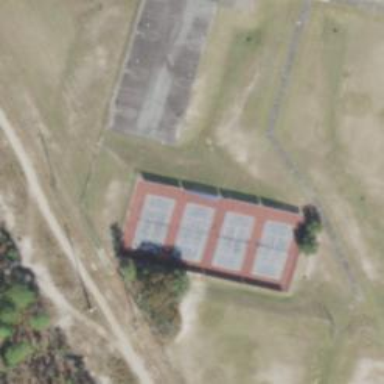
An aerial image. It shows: Tennis court on pitch.